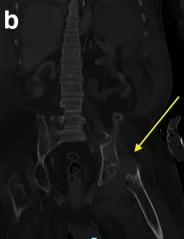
(b) CT image in the coronal plane showing complete destruction of the left hip joint (yellow arrow), visualized under Bone window.
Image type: radiology (ct)